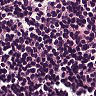
Metastatic tissue present: no